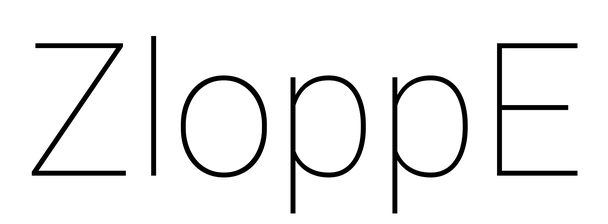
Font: Roboto_Thin